Question: I have a problem with the auto layout on an UIScrollView.
I setup all my constraints exactly like shown in this video: <URL>, but my screen looks like this:
(the orange view is the scroll view and the white one is the content view).
Does the NavigationBar cause this problem, or have I made a mistake?
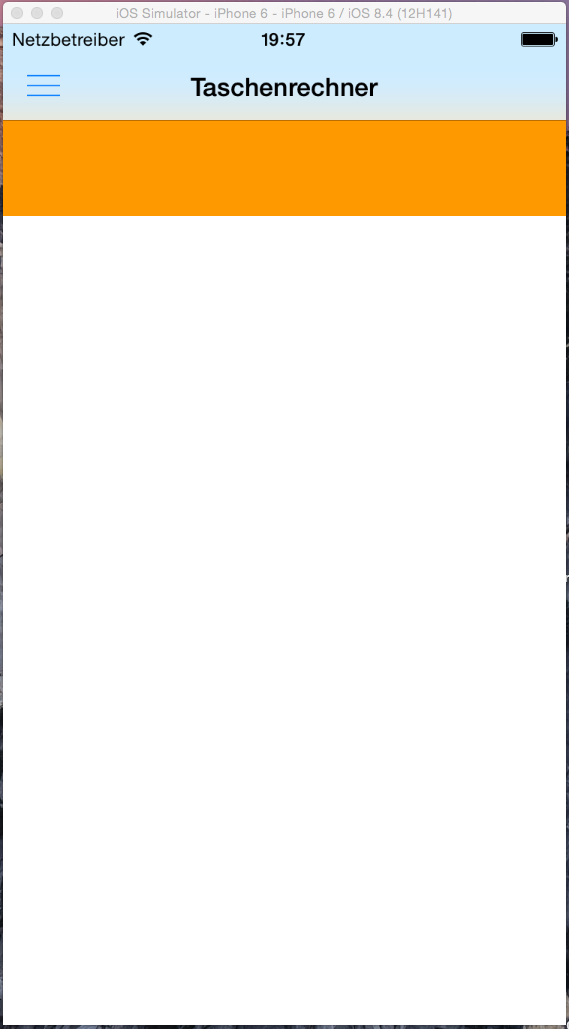
Answer: Found the solution already. I added the following code in my controller:
'''
self.automaticallyAdjustsScrollViewInsets = NO;
'''